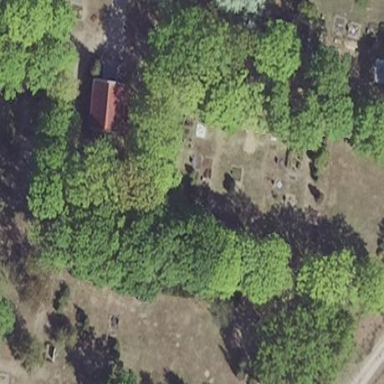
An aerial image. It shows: Cemetery.